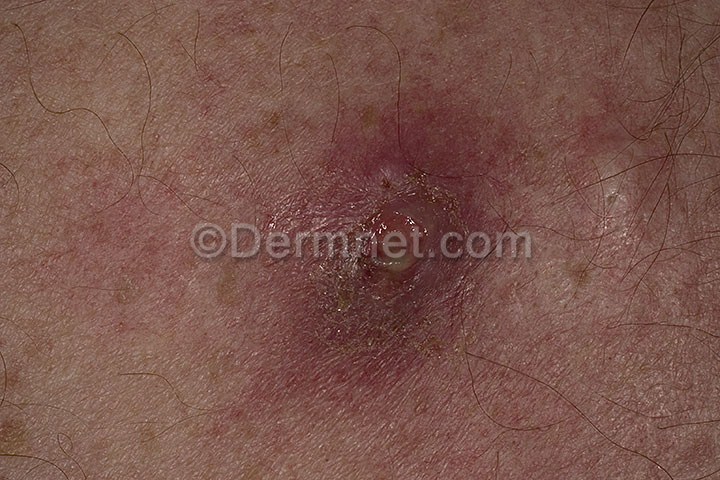
Disease: Seborrheic Keratoses and other Benign Tumors